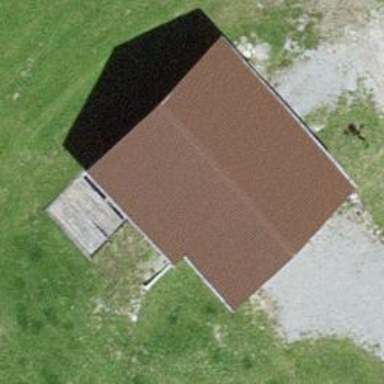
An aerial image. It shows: Shed building.